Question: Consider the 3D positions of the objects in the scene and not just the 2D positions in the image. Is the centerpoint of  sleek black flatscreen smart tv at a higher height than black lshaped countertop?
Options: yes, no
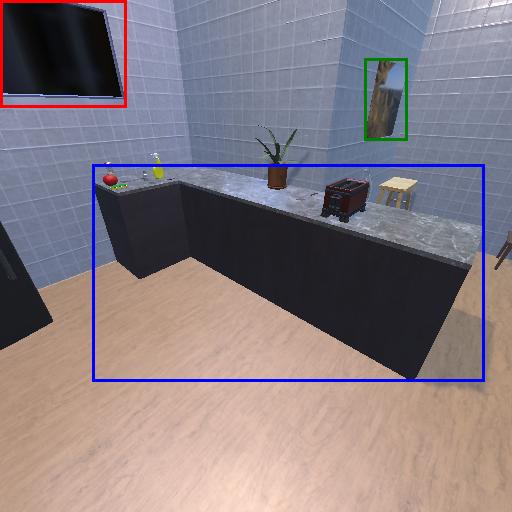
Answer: yes